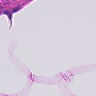
Metastatic tissue present: no